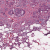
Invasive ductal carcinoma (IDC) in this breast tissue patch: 1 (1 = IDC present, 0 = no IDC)